Question: Using jQuery 1.7.1 and jQuery UI 1.8.21.
I am struggling with a bug in my . My tabs are not the usual horizontal type, I have them displayed vertically (fixed width) as some kind of grid and my content is on the right (see picture below).
Now my issue is that (5,10,15,...), and 6 comes under 5. The right picture illustrates the problem :

The reasons behind the use of Tabs is that I can use approximately 30k lines from a previous project.
Here is my :
'''
$("#chapters")
.tabs({ ... })
.addClass('ui-tabs-vertical ui-helper-clearfix');
'''
My , it includes a lot of tests and mistakes and useless parts but still :
'''
.ui-tabs-vertical .ui-tabs-nav
{
padding: 2px;
float: left;
width: 185px;
display:inline;
}
.ui-tabs-vertical .ui-tabs-nav li
{
width:30px;
height:30px;
margin: 2px;
padding:0;
display:inline;
}
.ui-tabs-vertical .ui-tabs-nav li a
{
display:block;
margin:0;padding:0;width:100%;height:100%;
}
.ui-tabs-vertical .ui-tabs-nav li a span
{
display:block;
padding:0;
margin:0;
width:100%;
height:100%;
text-align: center;
line-height: 30px;
vertical-align: middle;
}
.ui-tabs-vertical .ui-tabs-panel
{
padding: 3px;
padding-left:200px;
max-width: 548px; /* = 768px -10-paddings */
}
.ui-tabs-vertical .ui-state-active
{
border: 0 solid #000000;
}
.ui-tabs-vertical .ui-tabs-selected
{
padding-bottom: 0 !important;
border: 0 solid #000000;
}
'''
The as requested in comments, it is completely as there is a lot of algorithms handling these tabs more or less randomly, so here is the structure :
'''
<div id="chapters" style="position:relative" class="ui-tabs">
<ul>
<!-- li tags coming from a for-loop -->
<li>
<a href="#800001"> <!-- random id but matching divs order -->
<span style="float:left">1</span> <!-- 1,2,3... -->
</a>
</li>
<!-- ... -->
<div id="800001" class="ui-tabs-hide">
<div id="800001_content">
<!-- content is loaded here later... (xml parsing, lazy loading system,...) -->
</div>
</div>
<!-- end of loop -->
</ul>
</div>
'''
Here is so far :
- - - - - - -
From my last result I would guess jQuery UI Tabs is applying some CSS to the selected tab that I would need to remove.tab. Unfortunately removing these classes break the tabs functionality, .tabs("option","selected") cannot be set it just goes to the first tab and of course I need it. So I took a look into this widget's code but without any luck...
I would be , CSS, Javascript, face palming or even brainwashing. If .tabs() is the source of my problem, I could imagine having .verticalTabs() as a modified clone of .tabs().
I already imagined workarounds by hiding my tabs and making a custom grid with events to select tabs, but I'd rather find another path. :-)
JSFiddle to try it out : <URL>
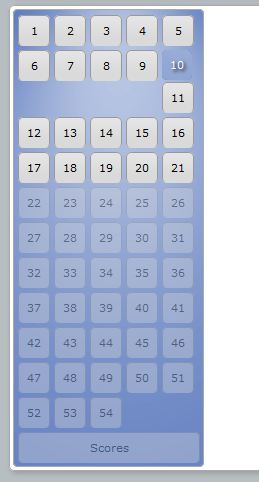
Answer: If you remove the '.ui-tabs-selected' class from the 'li' element the problem goes away. So its something in there. In particular it looks like the following styles are the issue:
In the default css:
'''
.ui-tabs .ui-tabs-nav li.ui-tabs-selected {
margin-bottom: 0;
}
'''
Your custom css:
'''
.ui-tabs-vertical .ui-tabs-selected {
border: 0 solid #000000;
}
'''
To fix it you can set these styles: 'margin-bottom: 2px' and 'border 1px solid transparent'
Updated jsfiddle: <URL>